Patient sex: M
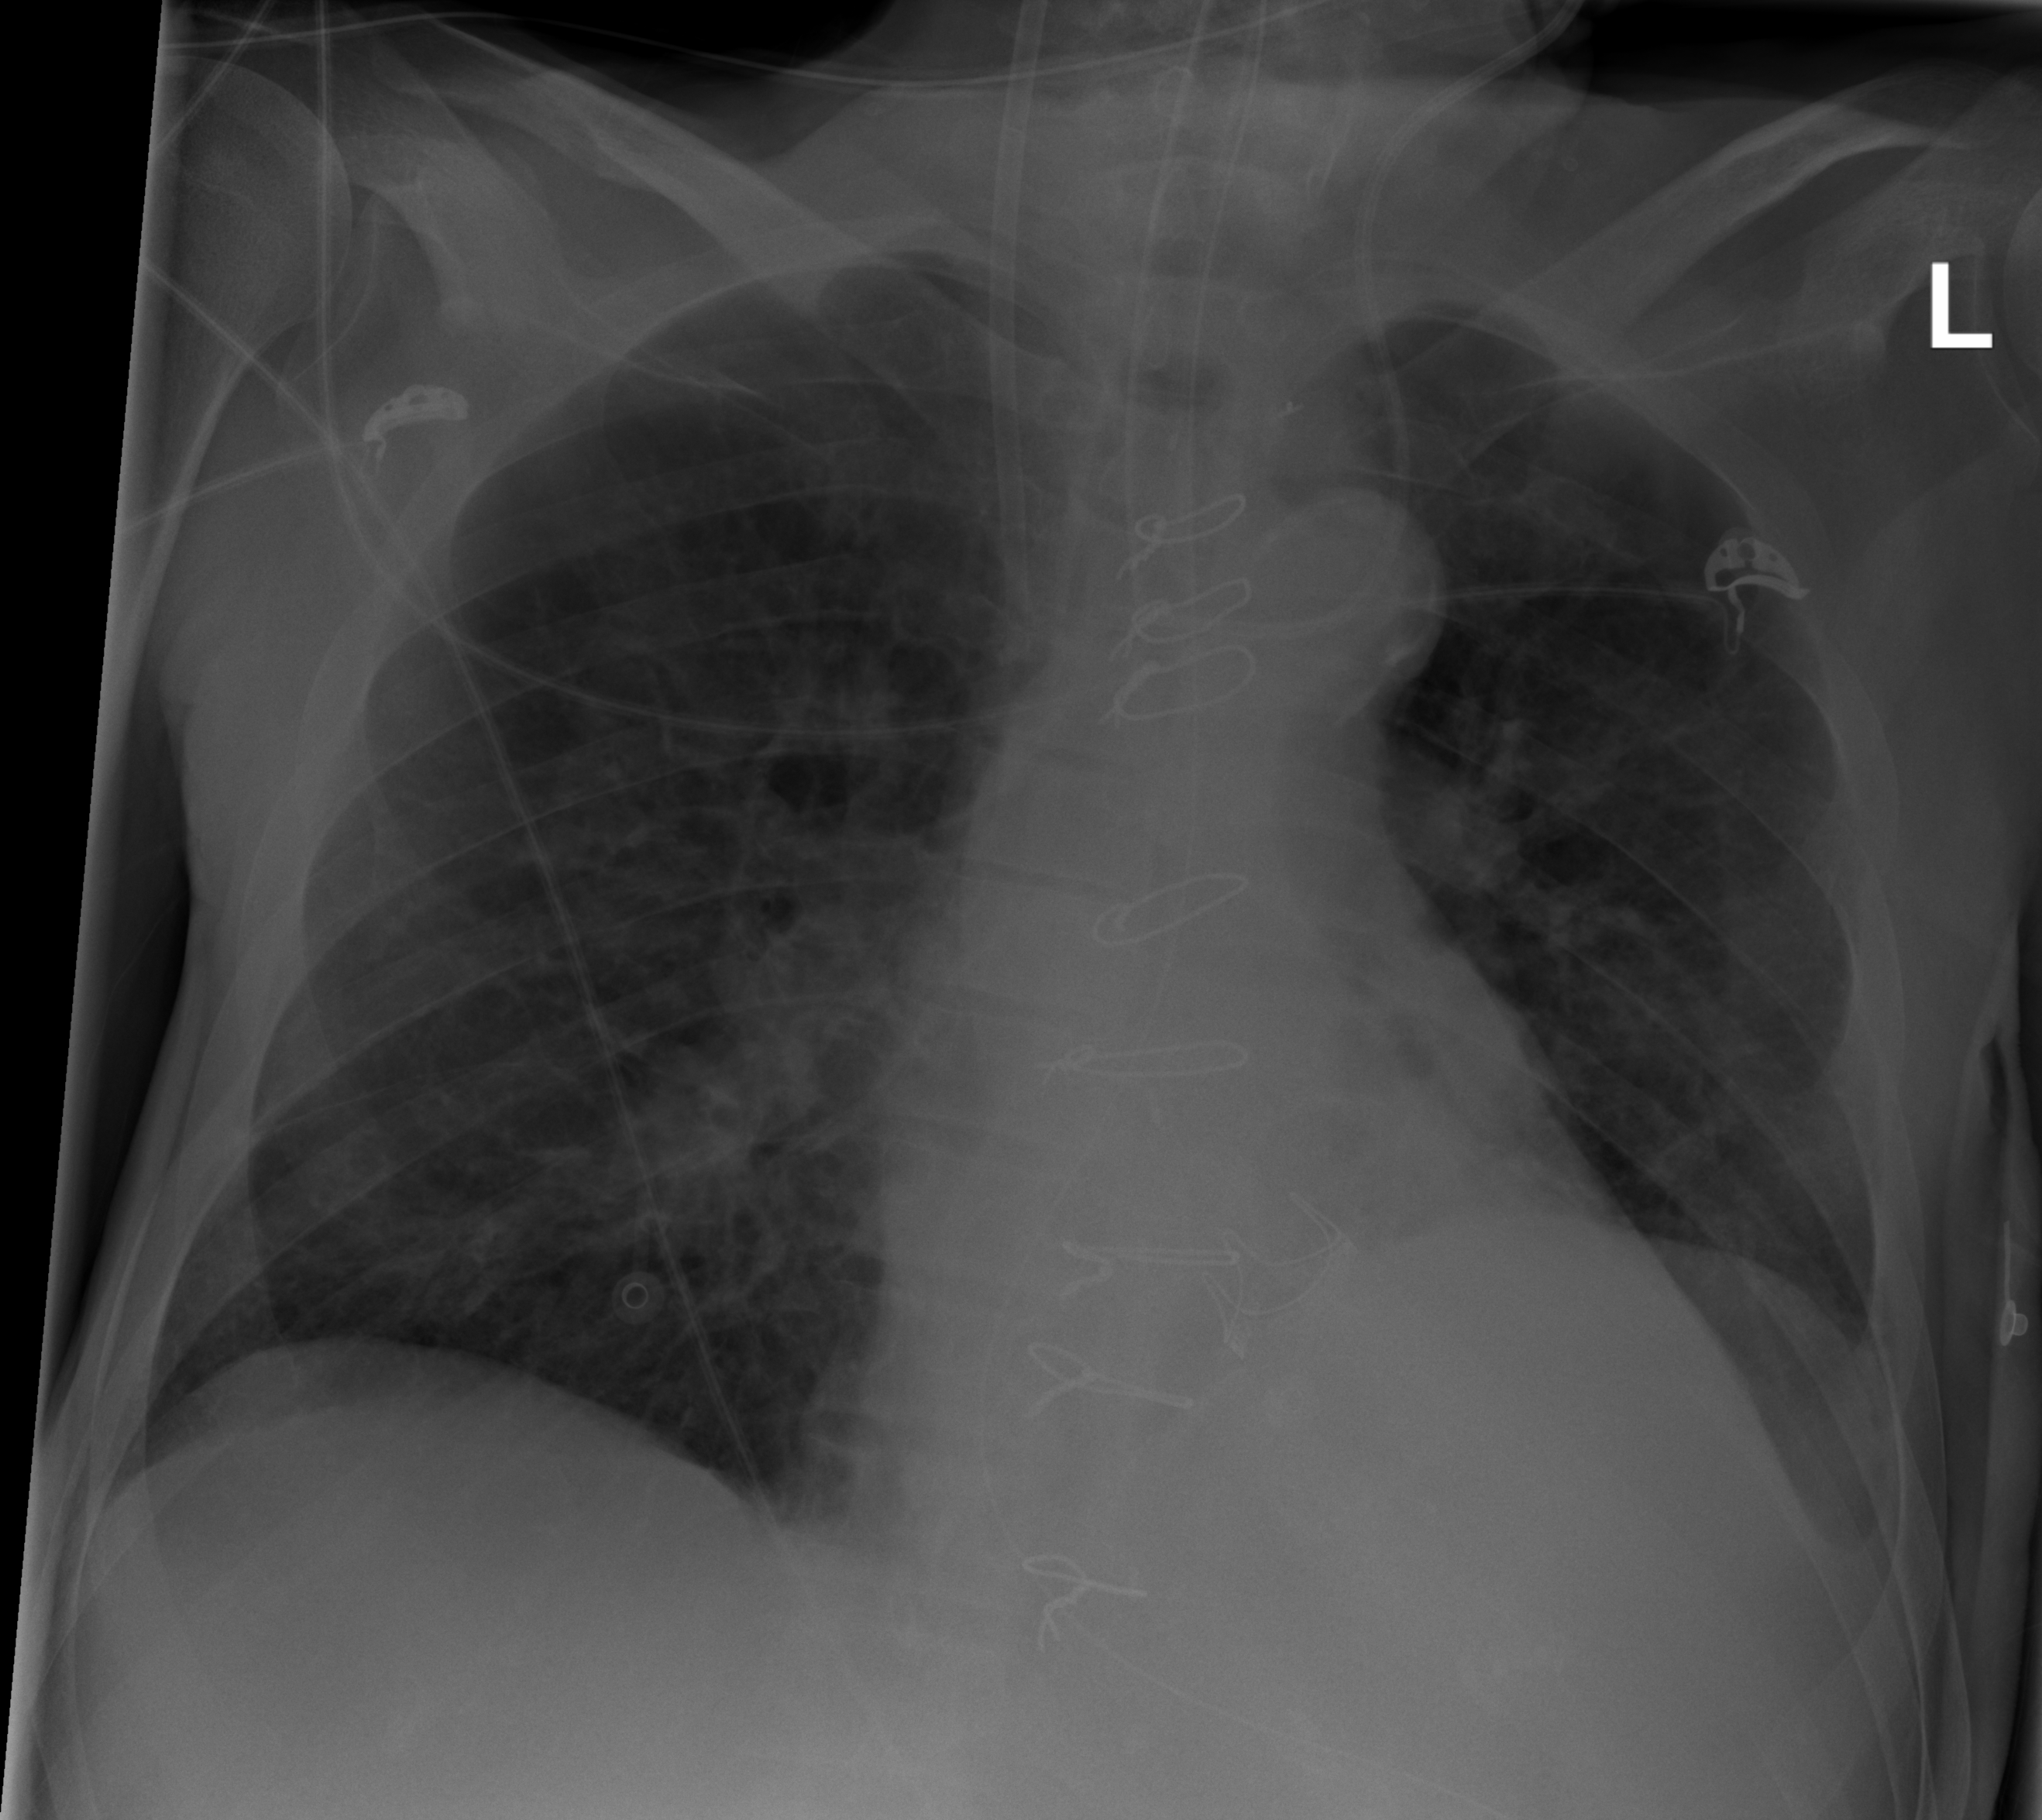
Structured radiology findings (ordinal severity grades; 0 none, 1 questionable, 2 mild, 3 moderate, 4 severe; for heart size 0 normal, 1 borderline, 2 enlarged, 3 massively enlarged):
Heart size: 1
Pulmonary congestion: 0
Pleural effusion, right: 0
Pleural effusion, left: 2
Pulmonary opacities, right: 0
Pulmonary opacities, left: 0
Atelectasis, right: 0
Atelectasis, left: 2